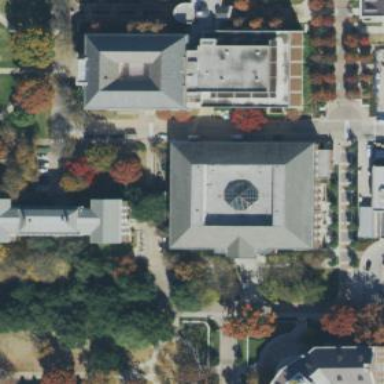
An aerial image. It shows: View of university building.